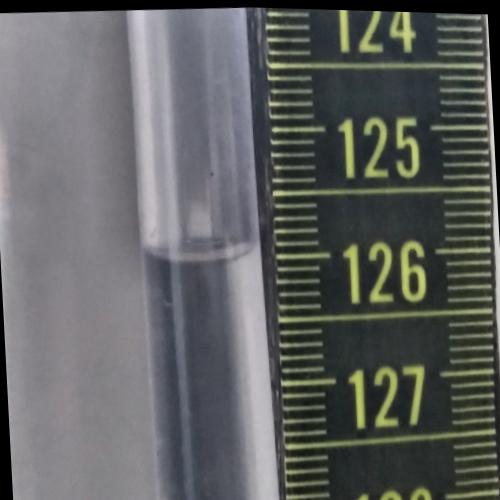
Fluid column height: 126.0 cm